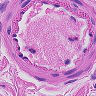
Metastatic tissue present: no